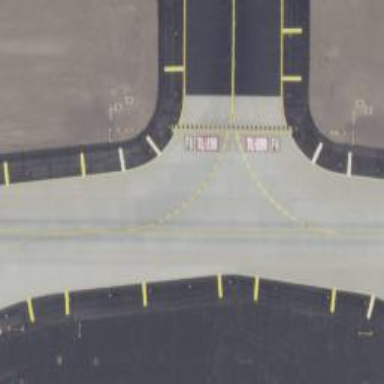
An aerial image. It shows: Image of taxiway at airport.